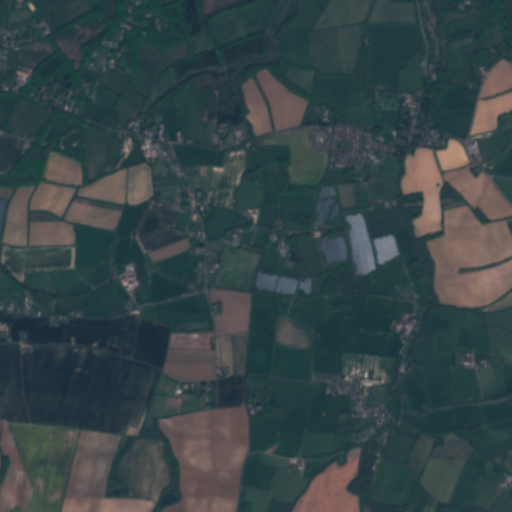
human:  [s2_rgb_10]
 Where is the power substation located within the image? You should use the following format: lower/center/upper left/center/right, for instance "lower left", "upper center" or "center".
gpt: The power substation is located in the center of the image.
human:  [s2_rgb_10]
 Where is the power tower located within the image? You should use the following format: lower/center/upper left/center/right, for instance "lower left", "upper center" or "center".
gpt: The power tower is located in the center left of the image.
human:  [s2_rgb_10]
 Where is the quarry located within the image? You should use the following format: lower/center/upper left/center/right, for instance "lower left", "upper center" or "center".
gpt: The quarry is located in the center left of the image.
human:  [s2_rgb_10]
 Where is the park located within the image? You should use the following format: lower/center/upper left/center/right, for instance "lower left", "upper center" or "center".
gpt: There is no park in the image.